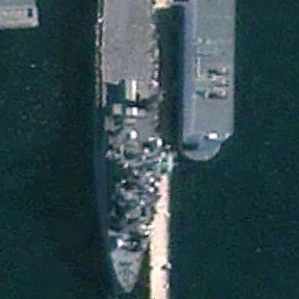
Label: combat